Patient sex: F
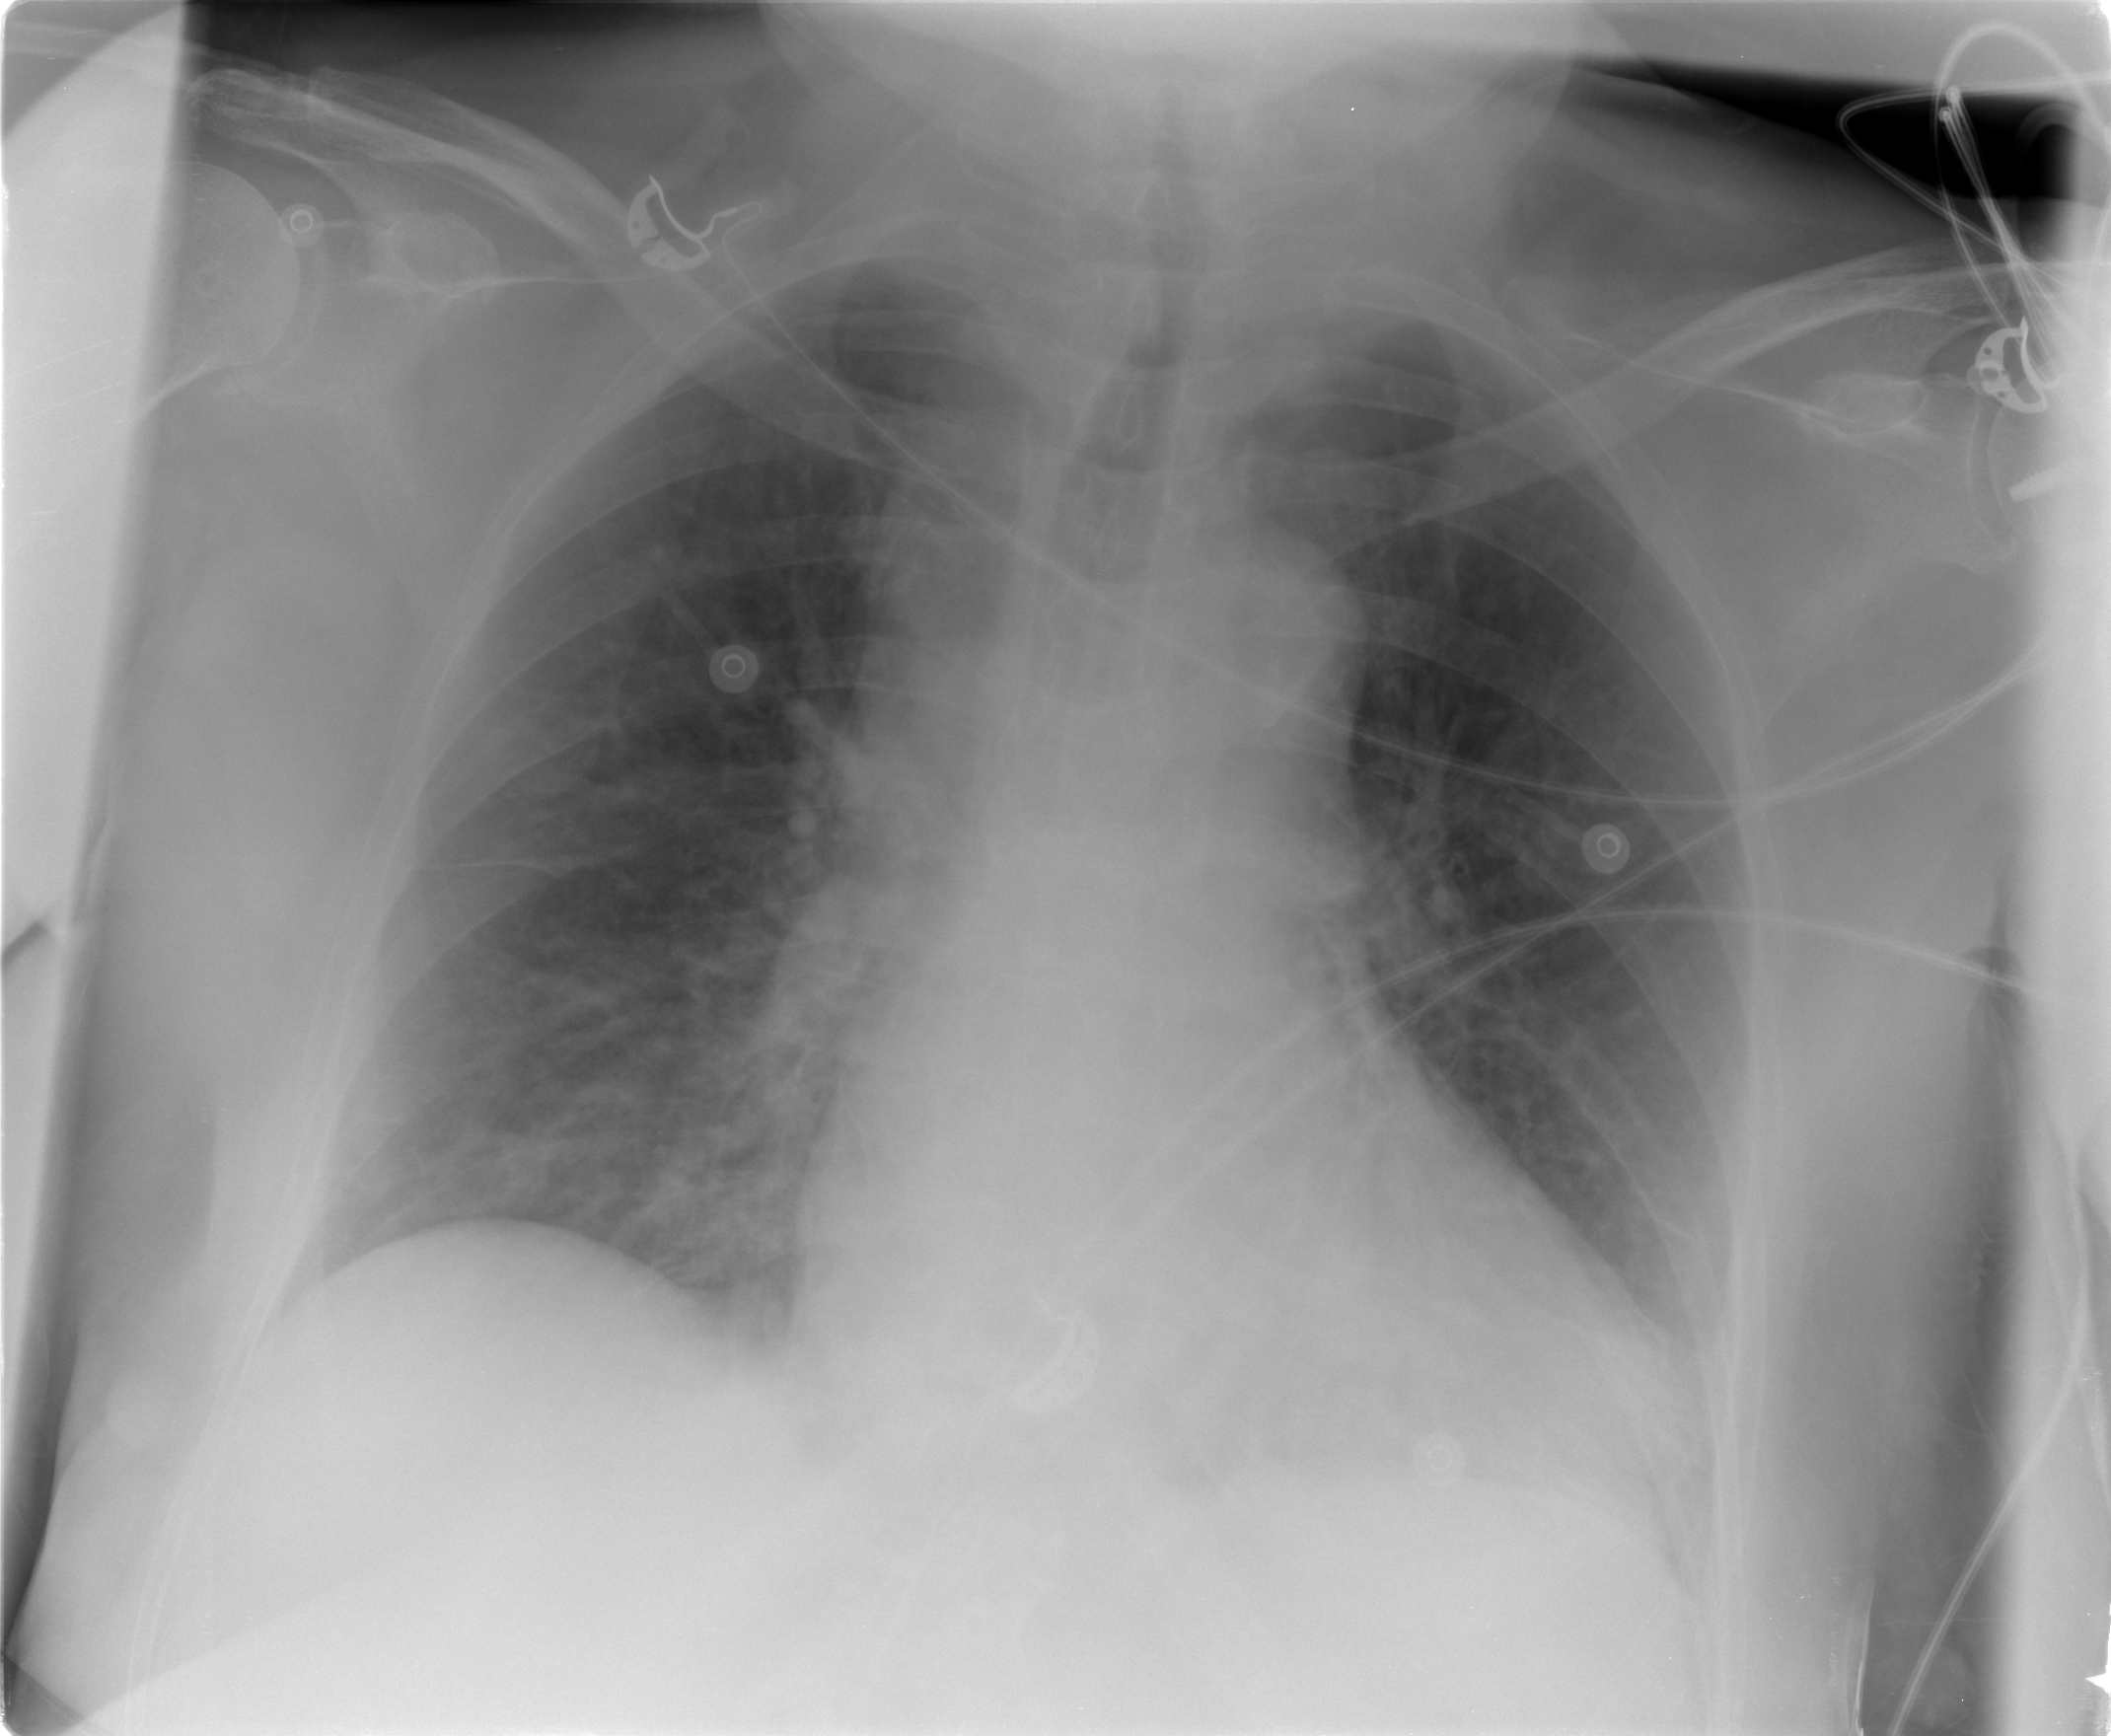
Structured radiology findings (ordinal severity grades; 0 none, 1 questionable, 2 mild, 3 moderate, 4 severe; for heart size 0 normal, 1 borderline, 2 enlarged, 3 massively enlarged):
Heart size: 2
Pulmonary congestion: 2
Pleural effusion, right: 0
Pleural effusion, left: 0
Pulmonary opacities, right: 0
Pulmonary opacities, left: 0
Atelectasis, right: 0
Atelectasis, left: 2